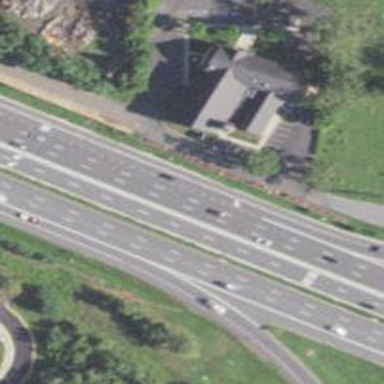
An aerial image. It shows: Asphalt trunk highway which is also expressway.